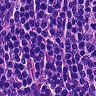
Metastatic tissue present: no